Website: walmart
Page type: account-selection
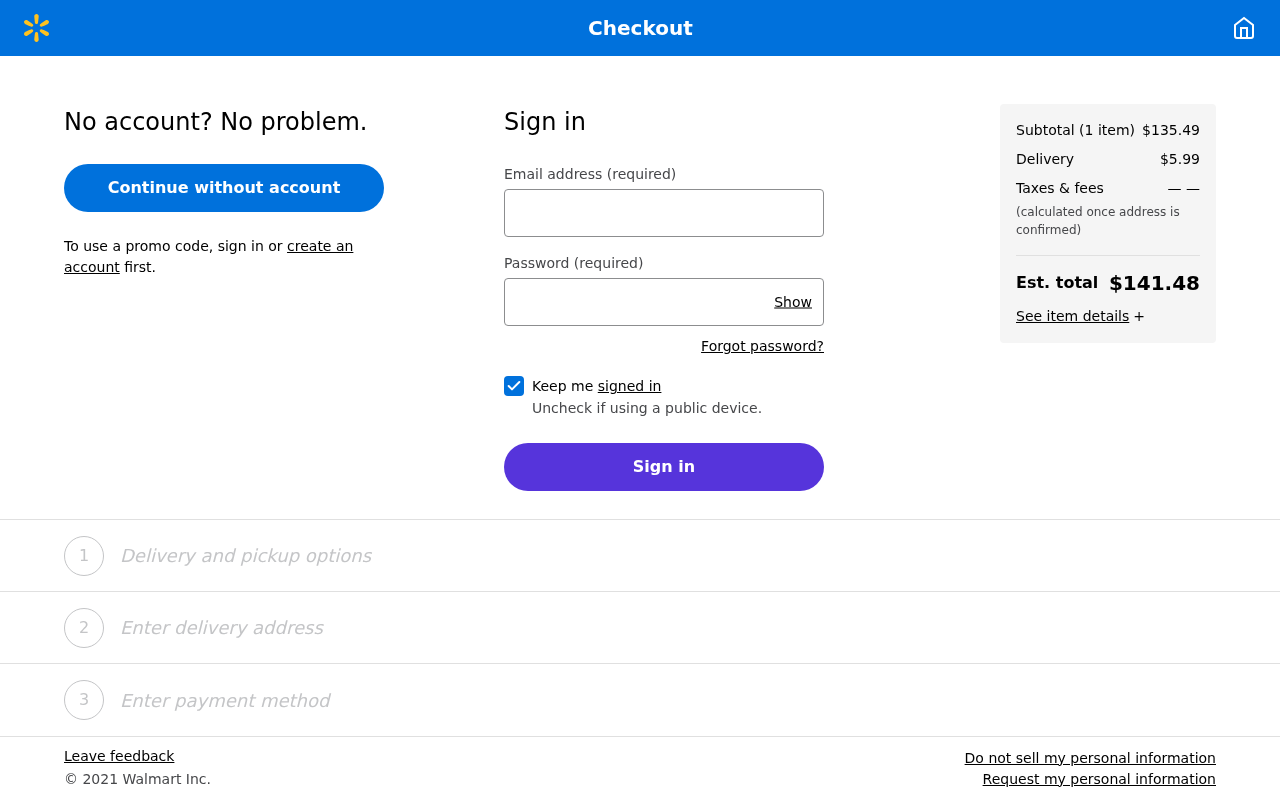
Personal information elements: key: PII_EMAIL
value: joneal@hotmail.com
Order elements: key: ORDER_NUM_ITEMS
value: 1
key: ORDER_SUBTOTAL
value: $135.49
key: ORDER_SHIPPING_COST
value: $5.99
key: ORDER_TOTAL
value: $141.48